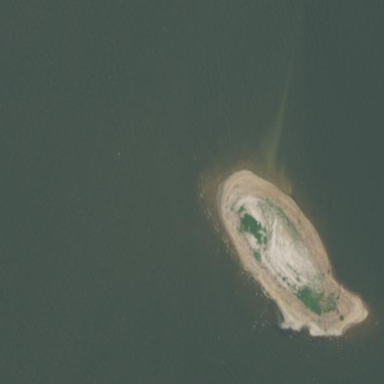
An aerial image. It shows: Islet.